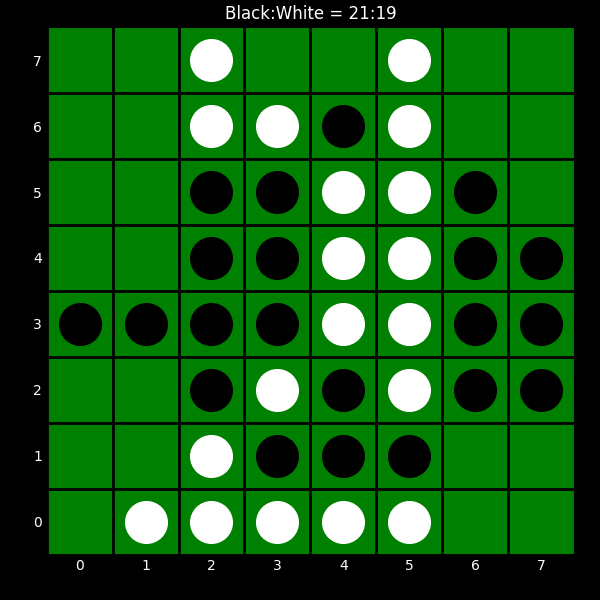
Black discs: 21
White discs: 19